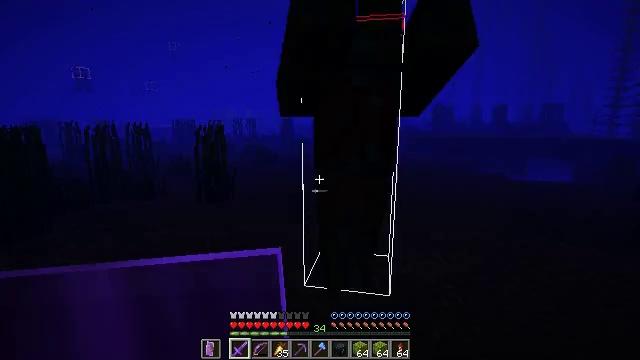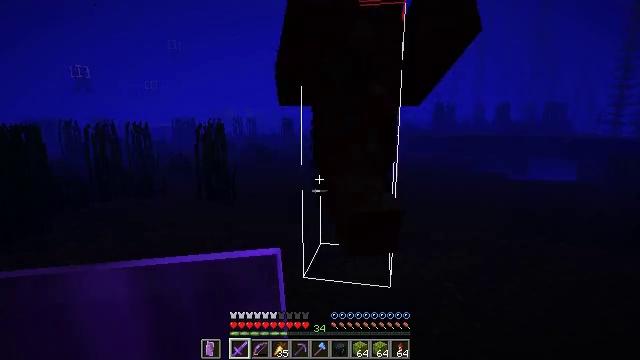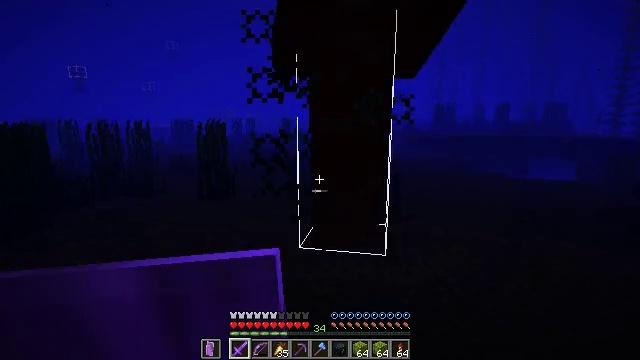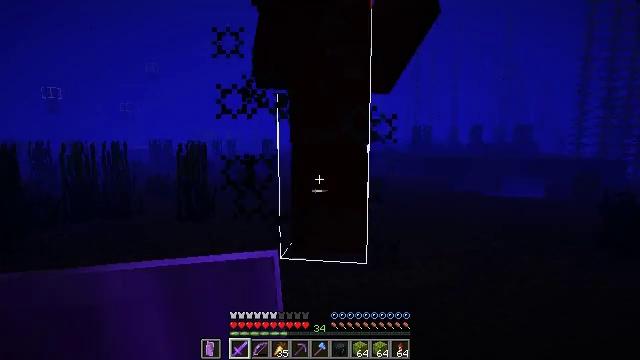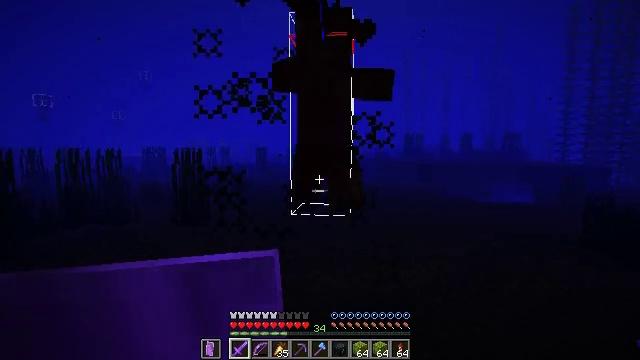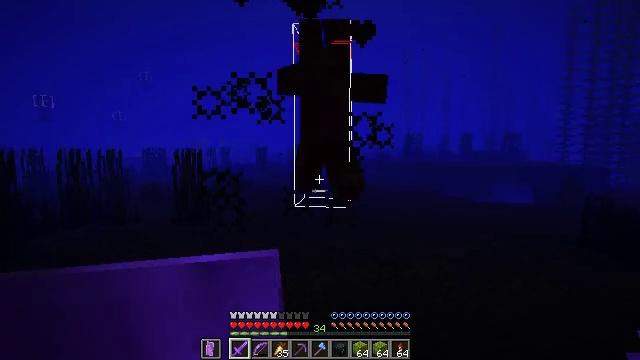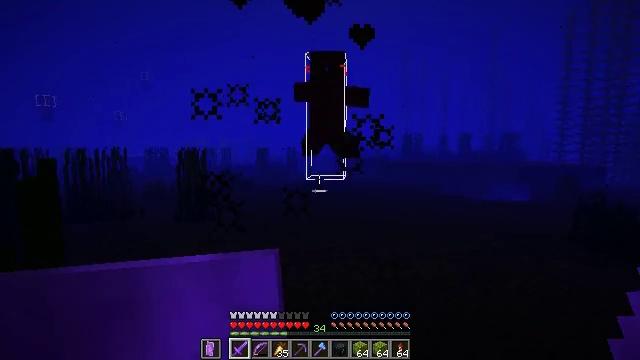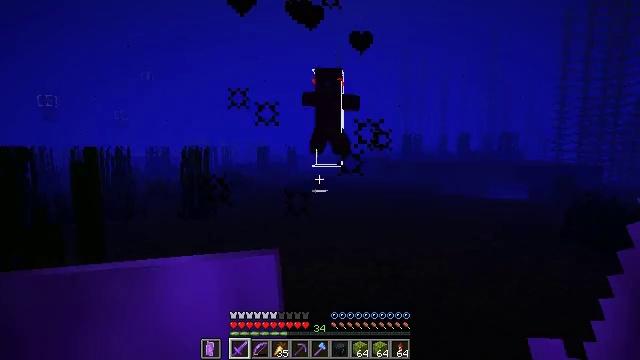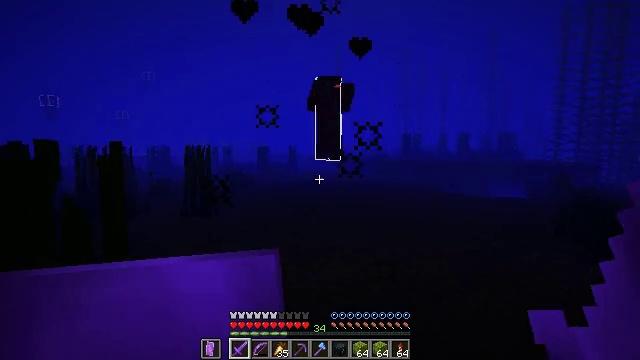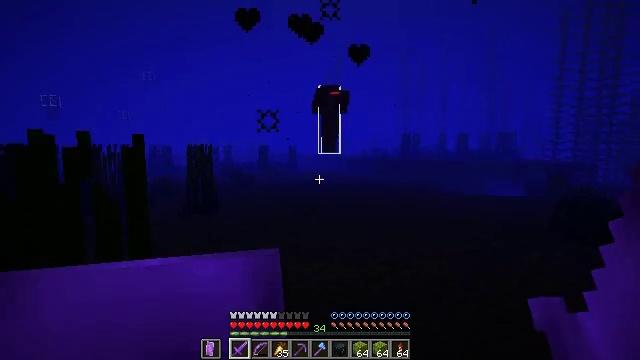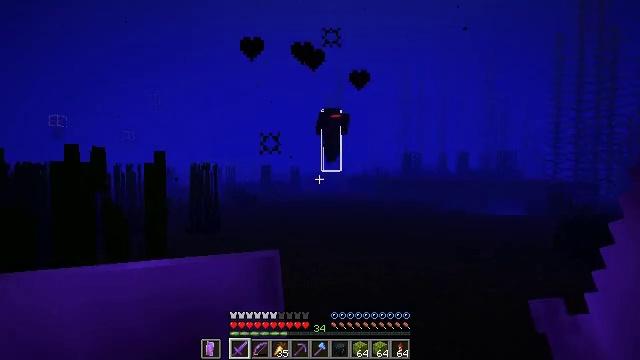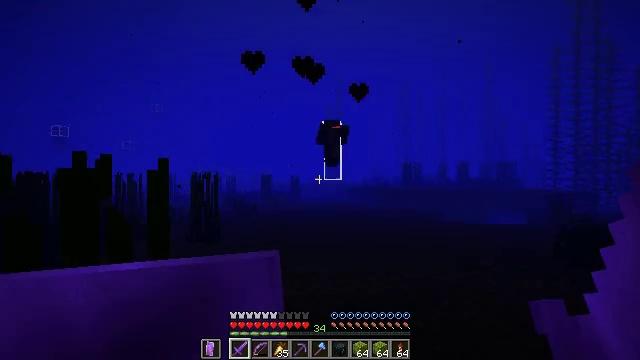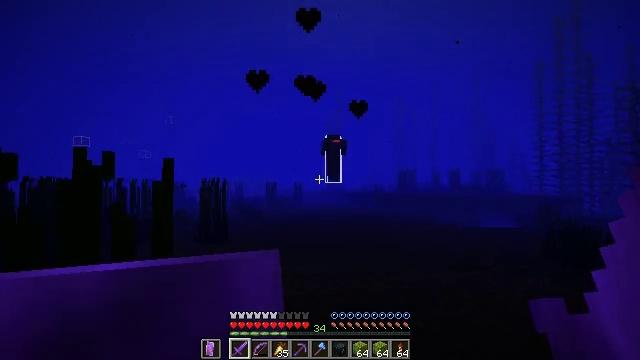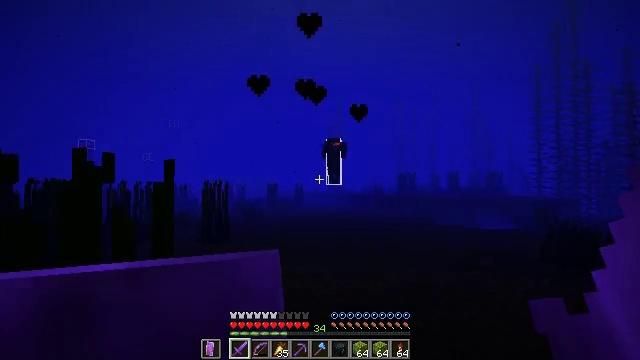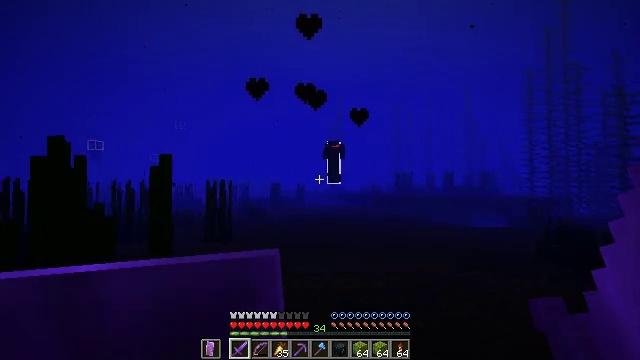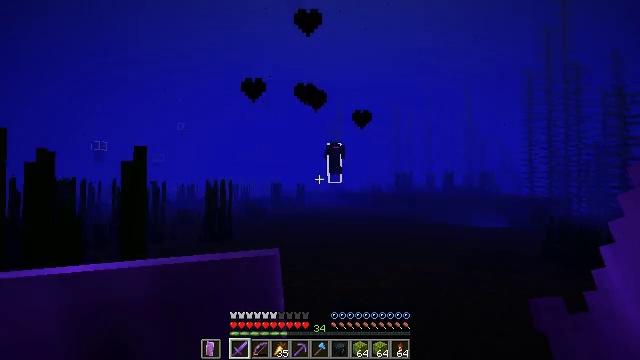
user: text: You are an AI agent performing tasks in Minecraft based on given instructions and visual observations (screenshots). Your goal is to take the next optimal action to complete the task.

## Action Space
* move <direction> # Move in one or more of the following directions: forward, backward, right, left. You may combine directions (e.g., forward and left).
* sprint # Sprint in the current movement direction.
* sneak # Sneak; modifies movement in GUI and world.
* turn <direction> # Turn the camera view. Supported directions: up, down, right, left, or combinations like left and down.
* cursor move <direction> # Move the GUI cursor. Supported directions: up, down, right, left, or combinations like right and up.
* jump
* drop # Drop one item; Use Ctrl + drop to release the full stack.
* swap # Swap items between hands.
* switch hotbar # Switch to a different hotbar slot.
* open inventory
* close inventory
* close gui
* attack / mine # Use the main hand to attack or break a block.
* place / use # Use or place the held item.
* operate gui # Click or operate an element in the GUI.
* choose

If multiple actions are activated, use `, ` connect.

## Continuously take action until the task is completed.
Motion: motion action
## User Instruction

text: Eliminate the undead.
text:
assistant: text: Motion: move back
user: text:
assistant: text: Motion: move back
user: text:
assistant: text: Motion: move back, turn right and up
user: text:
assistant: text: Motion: move back, turn right and up
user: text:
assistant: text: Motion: move back
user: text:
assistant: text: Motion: move back
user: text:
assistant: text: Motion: move back
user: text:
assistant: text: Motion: move back
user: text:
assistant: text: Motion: no_op
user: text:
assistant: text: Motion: turn up
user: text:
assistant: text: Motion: move forward, sprint, turn up
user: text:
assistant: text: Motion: move forward, sprint, turn up
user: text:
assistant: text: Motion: move forward, sprint
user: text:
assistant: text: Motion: move forward, sprint
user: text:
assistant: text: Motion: move forward, sprint
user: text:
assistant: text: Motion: move forward, sprint
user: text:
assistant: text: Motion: move forward, sprint
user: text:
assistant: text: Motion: move forward, sprint
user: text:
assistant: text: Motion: move forward, sprint
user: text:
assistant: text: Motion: move forward, sprint
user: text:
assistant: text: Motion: move forward, sprint
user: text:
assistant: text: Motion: move forward, sprint
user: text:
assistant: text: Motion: move forward, sprint
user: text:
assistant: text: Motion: move forward, sprint
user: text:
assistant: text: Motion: move forward, sprint
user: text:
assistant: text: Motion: move forward, sprint
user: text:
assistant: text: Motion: move forward, sprint
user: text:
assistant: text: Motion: move forward, sprint
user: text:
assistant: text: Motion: move forward, sprint
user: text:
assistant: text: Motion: move forward, sprint